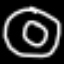
Label: donut